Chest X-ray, PA view. Patient: 58 years old, sex F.
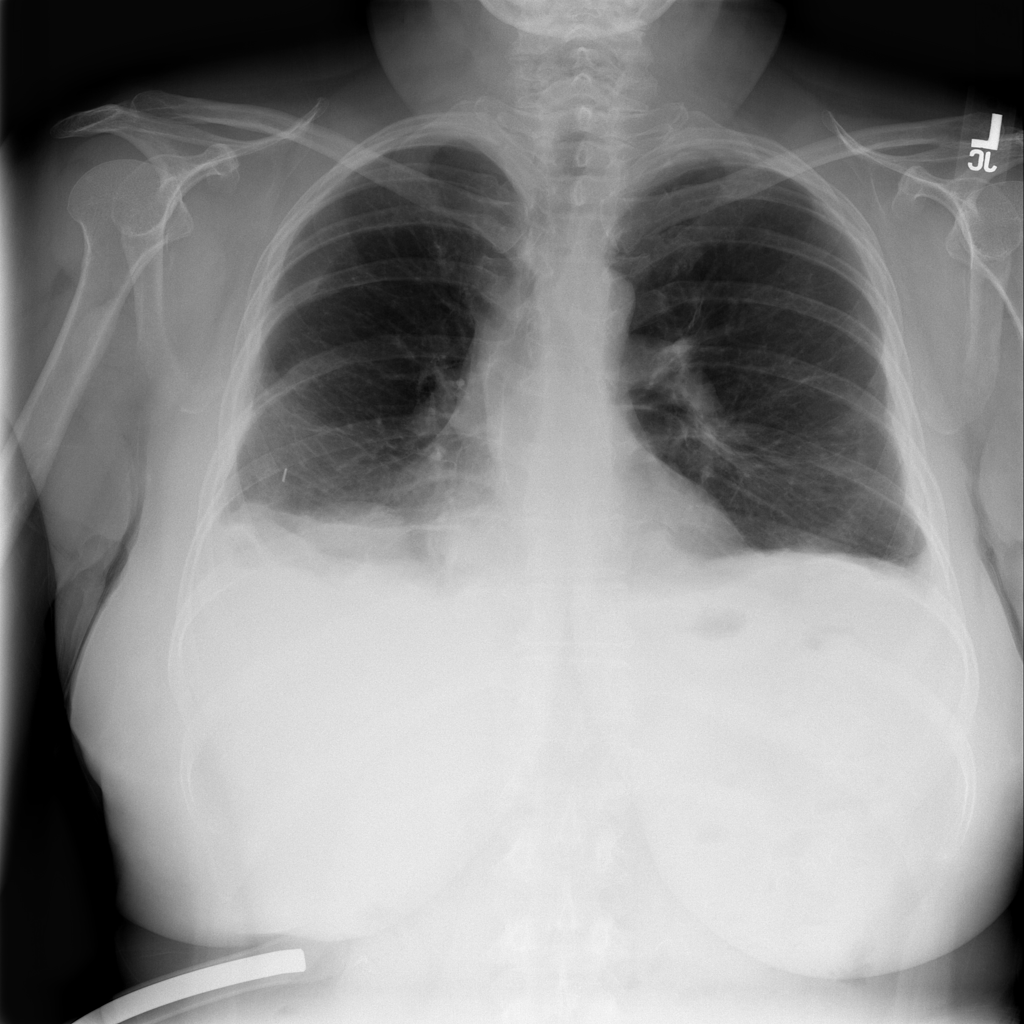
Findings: Effusion